Question: In Coursera course 'Functional Programming Principles in Scala', the Lecturer talks about the 'Fixed Point' and wrote some simple implementation of it.
'''
def isCloseEnough(x: Double, y: Double) =
math.abs((x - y) / x) / x < tolerance
def fixedPoint(f: Double => Double)(guess: Double) = {
def iterate(guess: Double): Double = {
val next = f(guess)
if (isCloseEnough(guess, next)) next
else iterate(next)
}
iterate(guess)
}
'''
Such implementation will allow the following function 'f(x) = 1 + x' to have a Fixed Point.
However this should not never happen.
As in this function graph:

And this is what stated by Wikipedai:
> Not all functions have fixed points: for example, if f is a function
defined on the real numbers as f(x) = x + 1, then it has no fixed
points, since x is never equal to x + 1 for any real number.
The point here is in the 'isCloseEnough' that I couldn't why it is written that way.
'isCloseEnough'
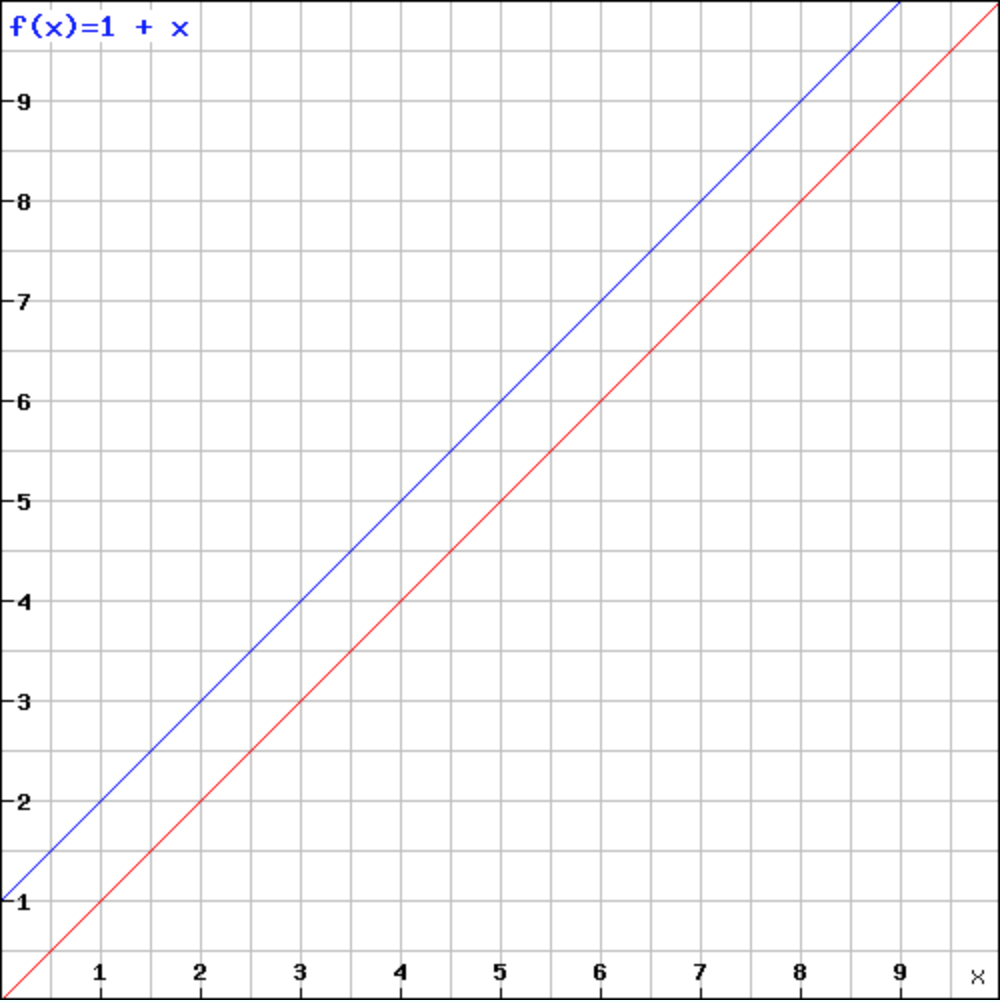
Answer: The algorithm isn't perfect, and it should obviously depend upon your choice of tolerance. If we examine 'isCloseEnough':
'''
def isCloseEnough(x: Double, y: Double) =
math.abs((x - y) / x) / x < tolerance
'''
It is really similar to:
'''
| x - y | / x^2 < tolerance
'''
Except that for some reason it is not taking the absolute value of the outer division of 'x', which completely breaks the algorithm when 'x' is negative.
The idea though, is that we find a fixed point by finding an 'x' that is to 'f(x)', i.e. the difference between 'x' and 'f(x)' is as small as we want (below some tolerance). This works fine if we can find fixed points quickly:
'''
scala> fixedPoint(math.sqrt)(2)
res2: Double = 1.0000846162726942
'''
Here, the fixed point is 'x = 1', where 'math.sqrt(1) = 1'. I used 'tolerance = 0.0001'. Had I used something smaller, I would obviously gain a closer approximation of the fixed point '1'.
But now say I have:
'''
def f(x: Double): Double = x + 1
scala> fixedPoint(f)(1)
res4: Double = 102.0
'''
It finds a fixed point of approximately '102.0'. Obviously, this is wrong, but it happens because the difference between 'x' and 'f(x)' is '1' for this function, and as 'x' gets larger, '1 / x^2' gets smaller and smaller until it falls below the 'tolerance'. If I make the 'tolerance' smaller, I will find a larger fixed point.
'''
val tolerance = 0.000000001
scala> fixedPoint(f)(1)
res5: Double = 31624.0
'''
This is obviously also wrong. But the point is, for something to be a fixed point, I should be able to make 'tolerance' , and still get a consistent result. With this function, it is clear that for any fixed 'tolerance', eventually '1 / x^2' will be smaller than it. , for any 'x', I can always choose a small enough 'tolerance' such that '1 / x^2' will always fall outside of it, so there are no fixed points.
This is hardly a mathematical proof, but the point is that the algorithm is flawed for some criteria.